Chest X-ray:
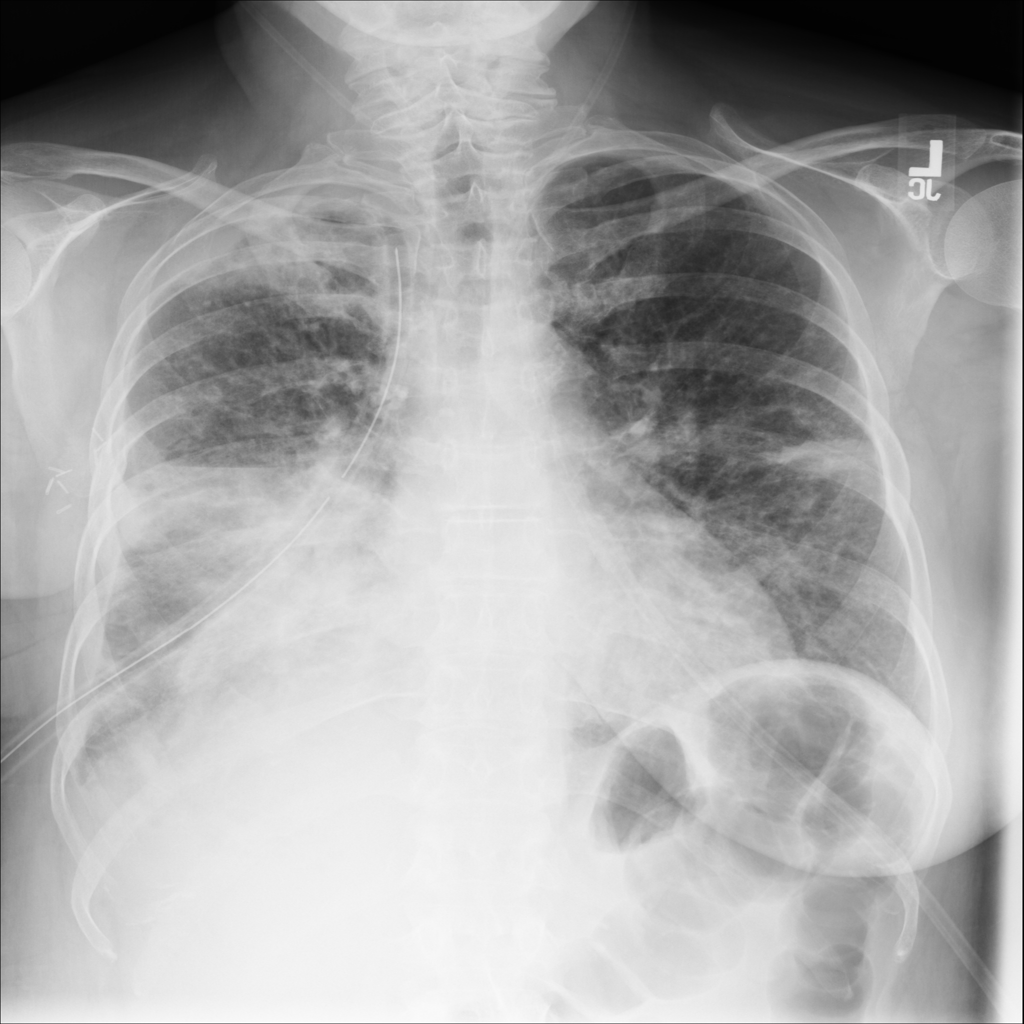
Findings: Consolidation, Effusion, Fracture
No abnormal finding: no